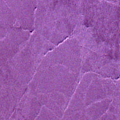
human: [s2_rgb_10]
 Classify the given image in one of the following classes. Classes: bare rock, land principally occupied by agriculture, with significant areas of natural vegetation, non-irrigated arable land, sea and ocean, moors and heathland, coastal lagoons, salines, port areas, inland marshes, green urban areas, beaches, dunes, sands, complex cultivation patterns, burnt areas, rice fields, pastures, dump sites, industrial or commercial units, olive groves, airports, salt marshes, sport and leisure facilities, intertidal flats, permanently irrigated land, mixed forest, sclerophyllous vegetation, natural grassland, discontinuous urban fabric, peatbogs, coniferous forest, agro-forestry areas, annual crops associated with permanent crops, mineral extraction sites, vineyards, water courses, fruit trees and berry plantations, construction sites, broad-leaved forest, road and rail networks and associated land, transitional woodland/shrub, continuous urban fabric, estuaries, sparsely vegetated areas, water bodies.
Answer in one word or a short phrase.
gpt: sea and ocean